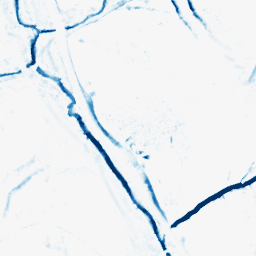
Category: morphological
Decomposition family: morphological_diamond
Decomposition parameters: operation: closing
radius: 5
Upsampling method: sinc_blackman
Upsampling parameters: scale: 2
kernel_size: 4
Upsampling scale: 2